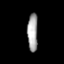
Tissue: lung
Cell type: Epithelial cells
Senescence score: 0.6333
Nuclear area (px): 391
Mean DAPI intensity: 160.962